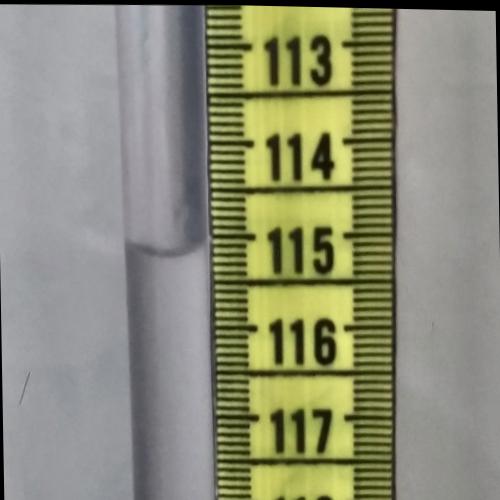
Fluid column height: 115.2 cm